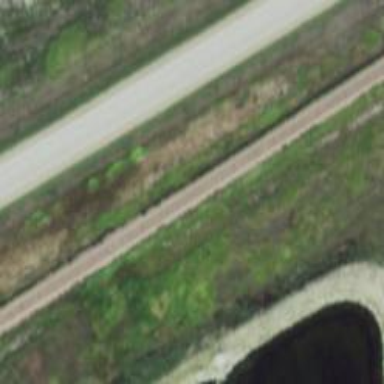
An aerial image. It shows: Railway track.